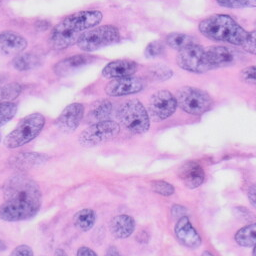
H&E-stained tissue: Skin